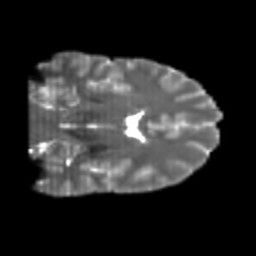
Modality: T2w
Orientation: coronal
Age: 22
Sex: male
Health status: healthy
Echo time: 0.074 s